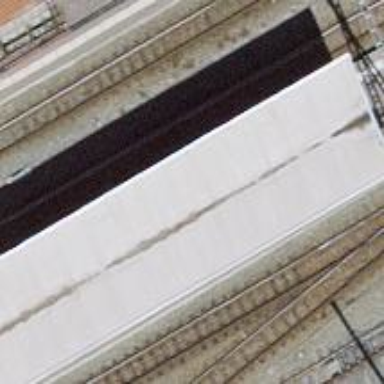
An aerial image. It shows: Narrow-gauge railway stop position for public transport.